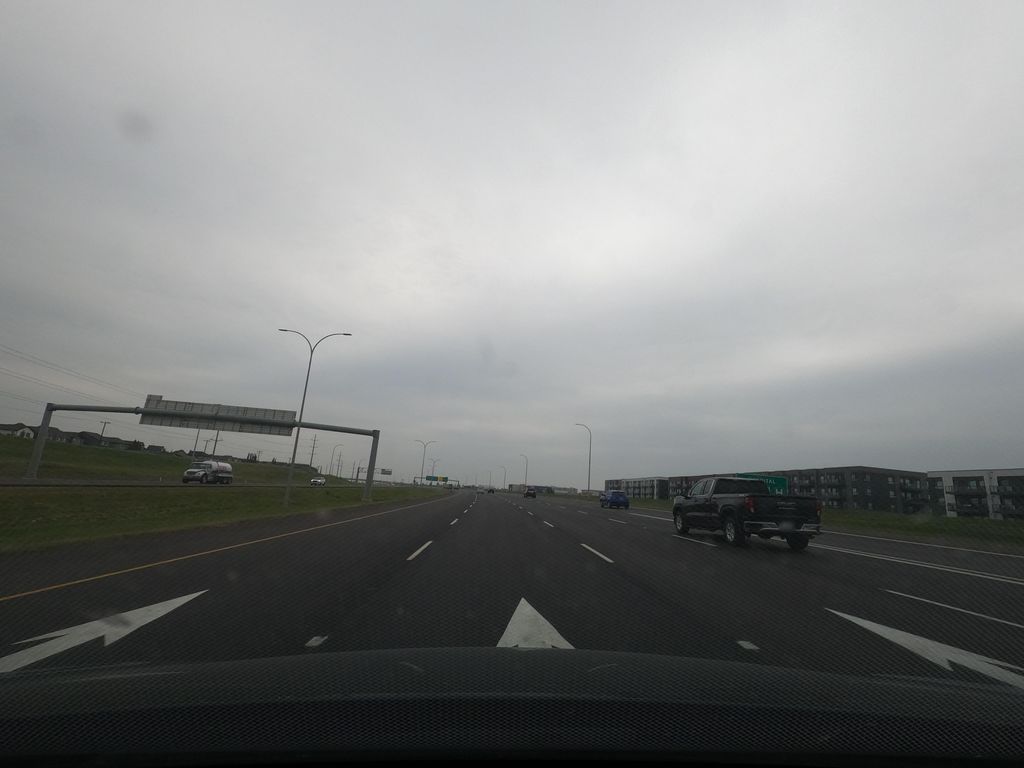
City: calgary